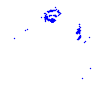
Particle: kaon